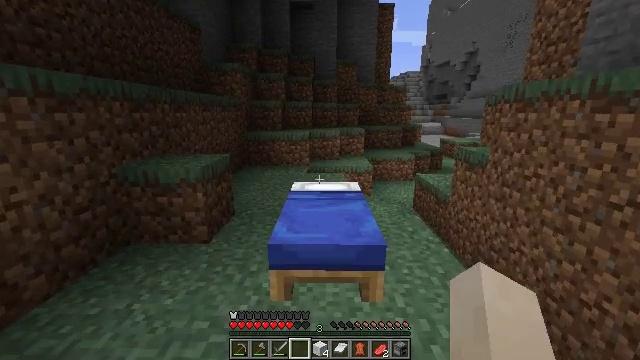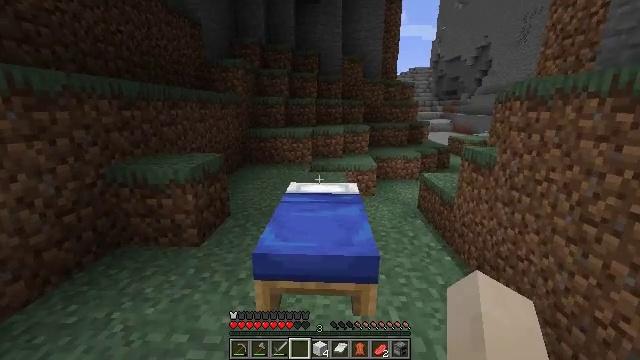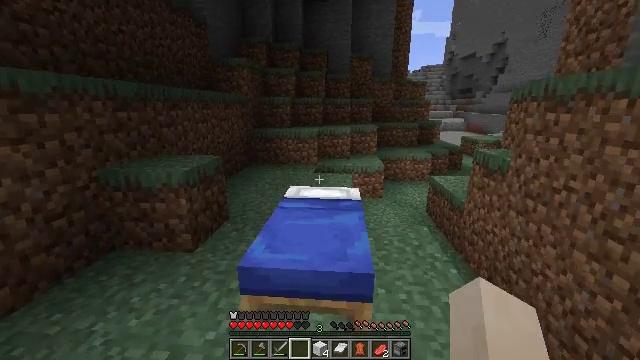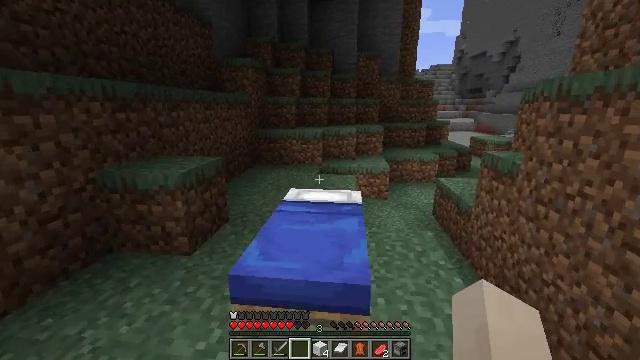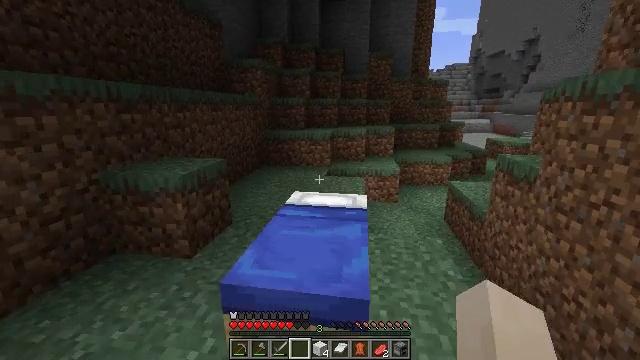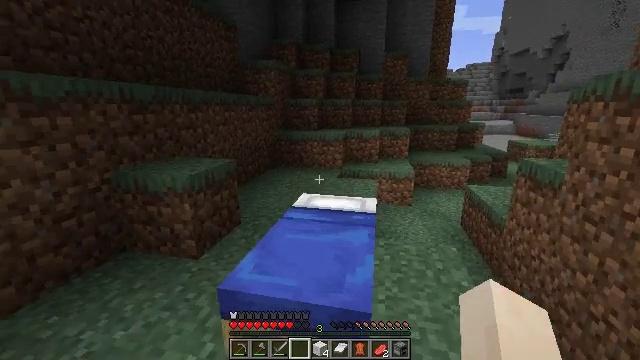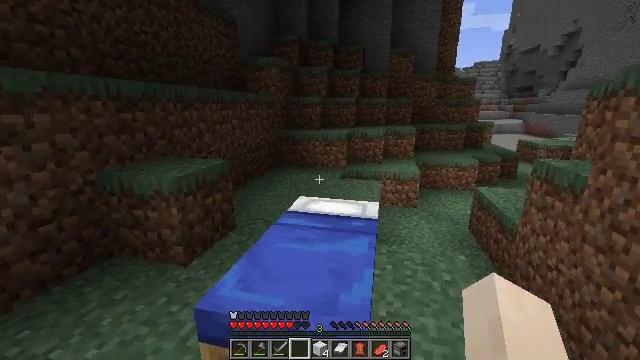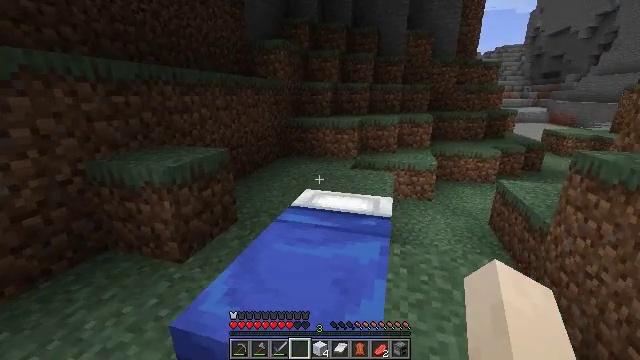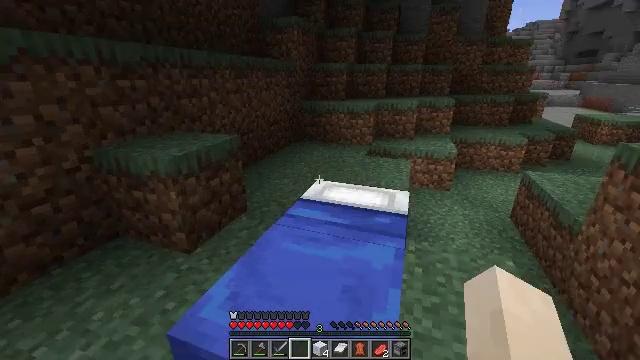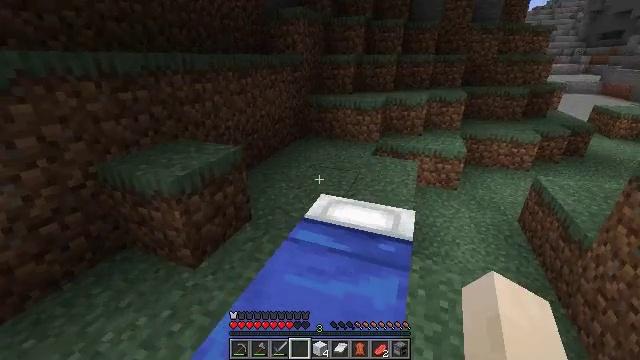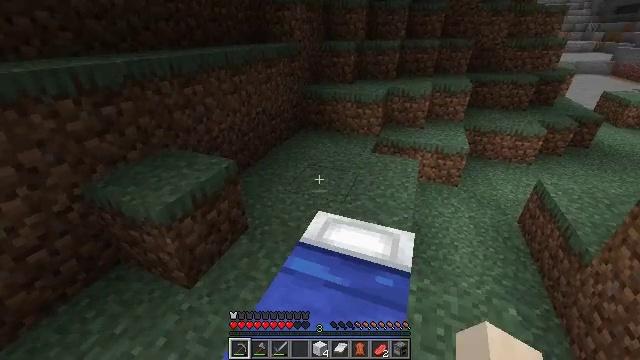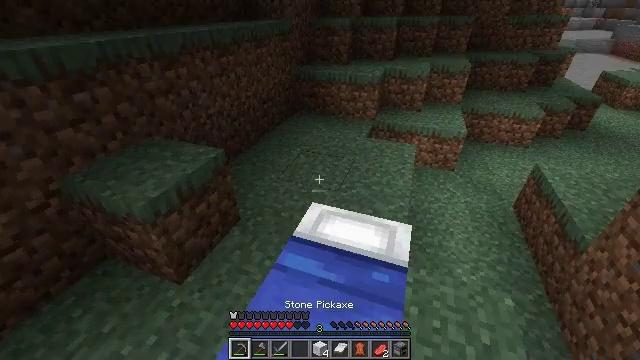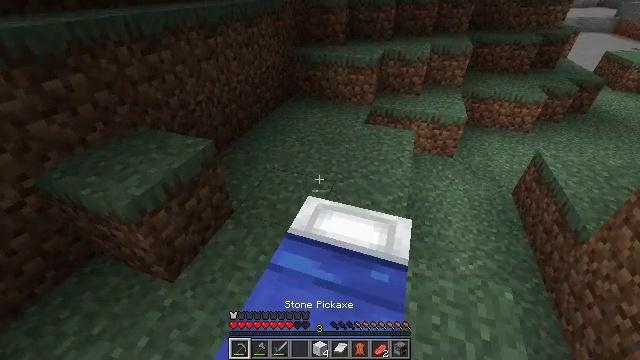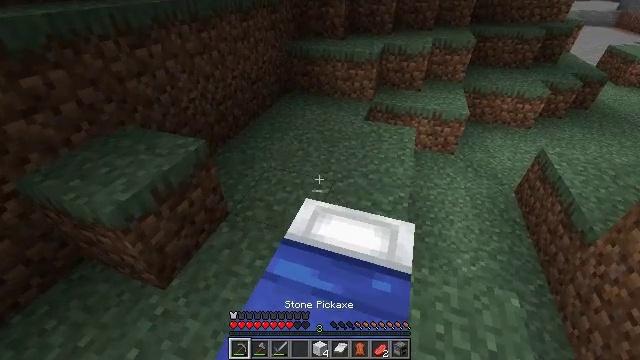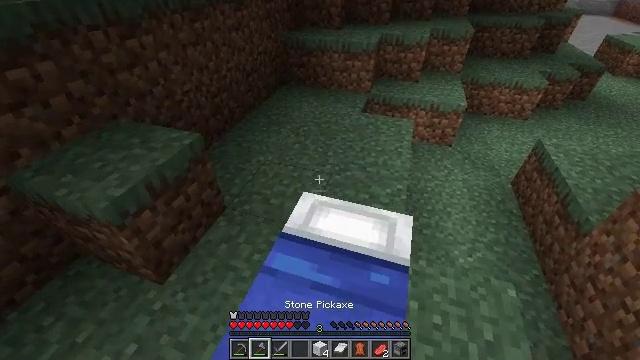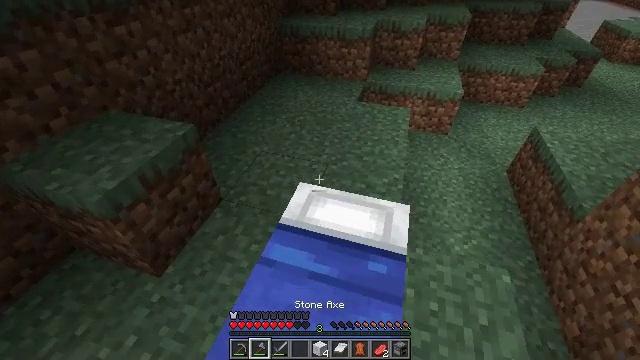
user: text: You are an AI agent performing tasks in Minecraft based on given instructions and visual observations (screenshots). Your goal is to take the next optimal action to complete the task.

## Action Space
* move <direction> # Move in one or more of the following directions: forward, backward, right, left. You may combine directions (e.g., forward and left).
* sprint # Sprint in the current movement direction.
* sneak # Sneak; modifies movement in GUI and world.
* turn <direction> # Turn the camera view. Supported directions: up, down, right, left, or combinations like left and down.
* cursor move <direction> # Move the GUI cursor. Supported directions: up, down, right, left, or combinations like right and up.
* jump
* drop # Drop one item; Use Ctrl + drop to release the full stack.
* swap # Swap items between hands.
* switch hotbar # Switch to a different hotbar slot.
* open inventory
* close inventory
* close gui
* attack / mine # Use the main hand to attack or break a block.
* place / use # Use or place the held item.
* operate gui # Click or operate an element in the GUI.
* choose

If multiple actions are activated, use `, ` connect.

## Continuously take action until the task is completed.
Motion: motion action
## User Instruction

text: Remove the blue bed from its location.
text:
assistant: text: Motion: move forward and move right, turn left
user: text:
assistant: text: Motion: move forward and move right, turn left
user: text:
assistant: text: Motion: move forward and move right, turn left
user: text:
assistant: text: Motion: move forward and move right, turn left
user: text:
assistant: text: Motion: move forward, turn left
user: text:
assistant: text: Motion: move forward, turn left
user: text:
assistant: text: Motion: move forward, turn left and down
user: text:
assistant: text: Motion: move forward, turn left and down
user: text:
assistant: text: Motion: move forward, turn left and down
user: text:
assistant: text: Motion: move forward, turn down, switch to hotbar 1
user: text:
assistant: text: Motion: move forward, turn right and down, switch to hotbar 1
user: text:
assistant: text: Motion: turn down, switch to hotbar 1
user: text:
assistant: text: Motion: turn down
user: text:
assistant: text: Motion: turn down, switch to hotbar 2
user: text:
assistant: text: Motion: turn right and down, switch to hotbar 2
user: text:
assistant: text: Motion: turn right and down, switch to hotbar 2
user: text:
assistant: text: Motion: turn down, attack / mine
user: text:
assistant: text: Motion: attack / mine
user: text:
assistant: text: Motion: attack / mine
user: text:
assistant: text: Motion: attack / mine
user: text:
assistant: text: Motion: attack / mine
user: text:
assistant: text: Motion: attack / mine
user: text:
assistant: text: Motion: attack / mine
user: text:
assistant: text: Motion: no_op
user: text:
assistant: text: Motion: no_op
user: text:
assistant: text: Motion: move forward
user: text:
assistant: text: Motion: no_op